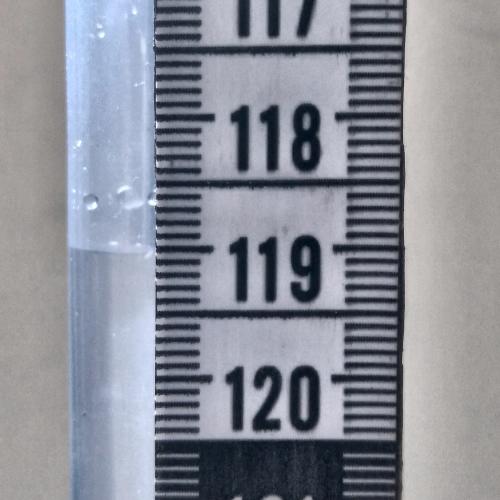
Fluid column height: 119.0 cm